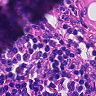
Metastatic tissue present: no